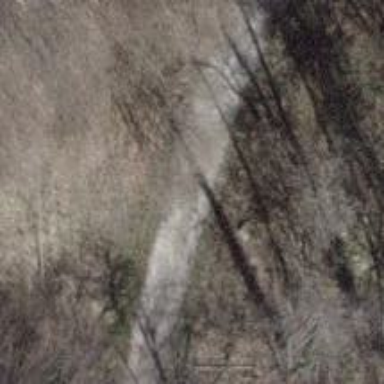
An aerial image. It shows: Unpaved track with grade2 tracktype.